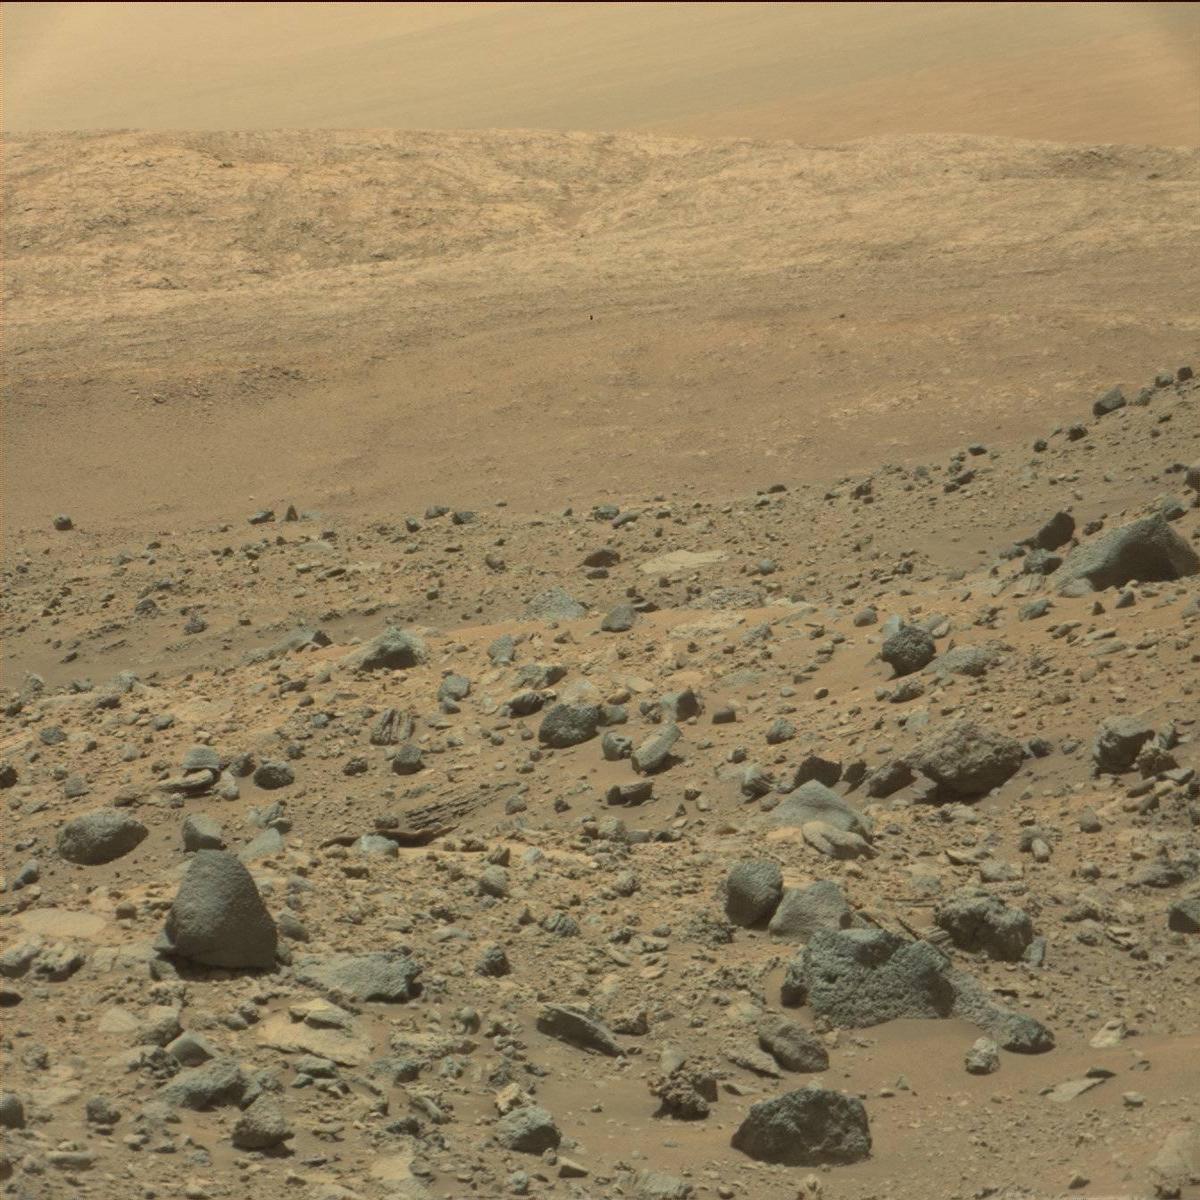
Terrain classes present: Bedrock, Ridge, Rock, Sand / Soil